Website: bh-photo
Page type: address-validator
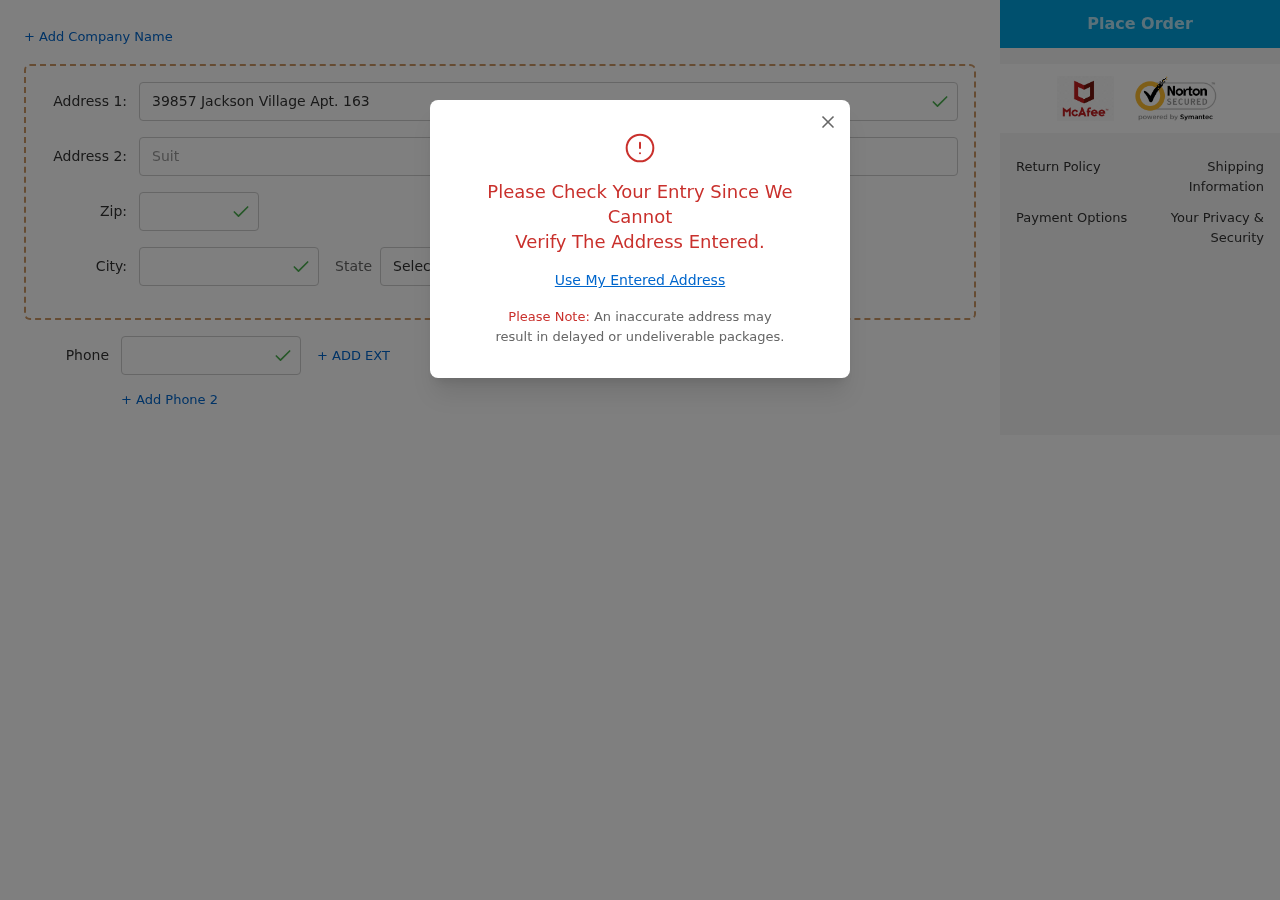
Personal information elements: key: PII_CITY
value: West Brendaville
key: PII_PHONE
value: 6817281690
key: PII_POSTCODE
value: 05556
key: PII_STATE_ABBR
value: VT
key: PII_STREET
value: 39857 Jackson Village Apt. 163
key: PII_STREET2
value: Suite 432